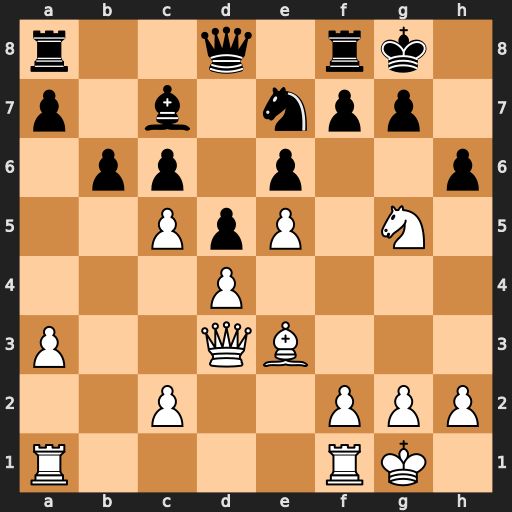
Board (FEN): r2q1rk1/p1b1npp1/1pp1p2p/2PpP1N1/3P4/P2QB3/2P2PPP/R4RK1
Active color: w
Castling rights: -
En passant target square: -
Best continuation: Qh7#